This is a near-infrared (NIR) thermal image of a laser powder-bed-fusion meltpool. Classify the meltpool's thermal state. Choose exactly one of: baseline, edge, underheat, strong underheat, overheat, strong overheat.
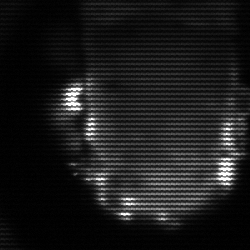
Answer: baseline